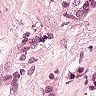
Metastatic tissue present: yes